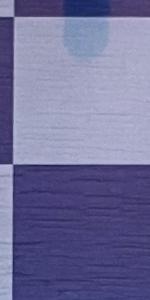
Label: Empty